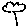
Label: tree